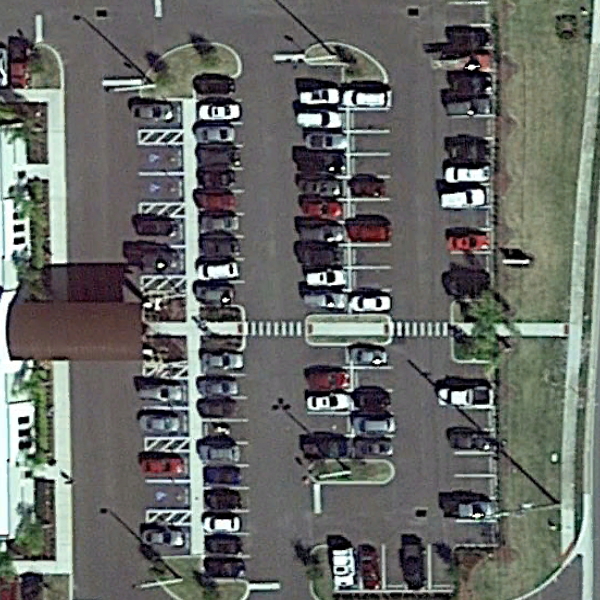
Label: Parking